Interaction volume radius: 5 \u00c5
Interaction volume height: 20 \u00c5
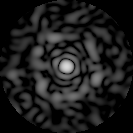
Disorder parameter: 0.8414